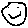
Label: smiley face